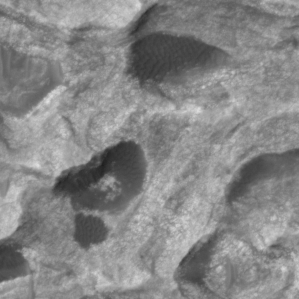
Label: non_frost